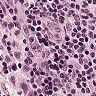
Metastatic tissue present: no